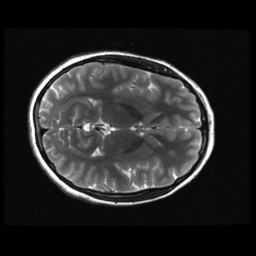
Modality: T2w
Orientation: axial
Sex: female
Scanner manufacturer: ge
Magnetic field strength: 3 T
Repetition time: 5 s
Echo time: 0.101 s